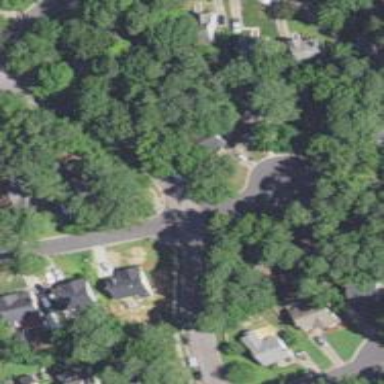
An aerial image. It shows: Asphalt road in residential area.